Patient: sex F, age 58
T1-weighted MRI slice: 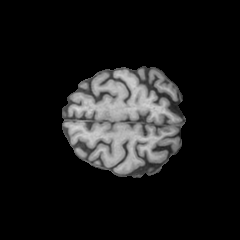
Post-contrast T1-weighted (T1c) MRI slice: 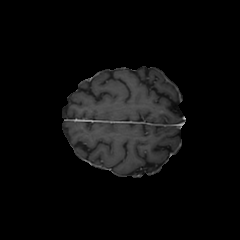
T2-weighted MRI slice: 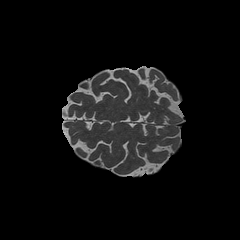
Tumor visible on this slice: no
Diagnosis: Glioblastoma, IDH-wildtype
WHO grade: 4